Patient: sex M, age 26
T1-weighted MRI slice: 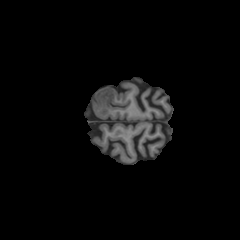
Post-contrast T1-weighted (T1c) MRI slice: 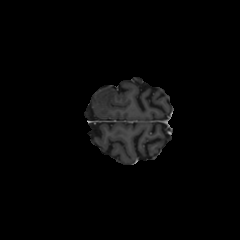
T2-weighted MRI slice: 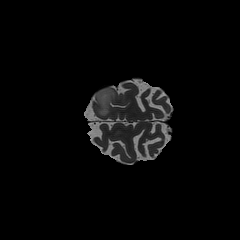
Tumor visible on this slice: yes
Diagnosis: Oligodendroglioma, IDH-mutant, 1p/19q-codeleted
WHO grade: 2